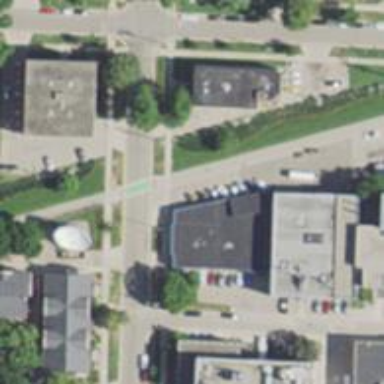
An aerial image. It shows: Asphalt cycleway with marked crossing lines.